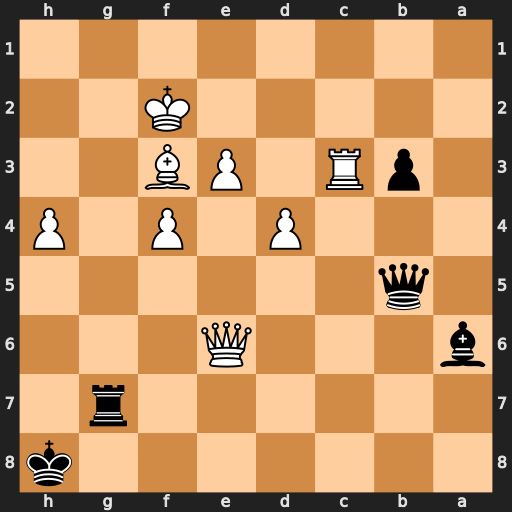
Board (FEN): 7k/6r1/b3Q3/1q6/3P1P1P/1pR1PB2/5K2/8
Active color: b
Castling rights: -
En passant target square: -
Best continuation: Qf1#